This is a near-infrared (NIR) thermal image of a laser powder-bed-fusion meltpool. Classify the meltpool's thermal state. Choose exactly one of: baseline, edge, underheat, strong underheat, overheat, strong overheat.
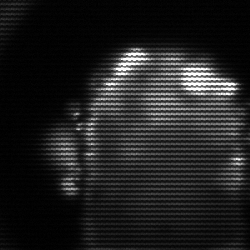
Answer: baseline